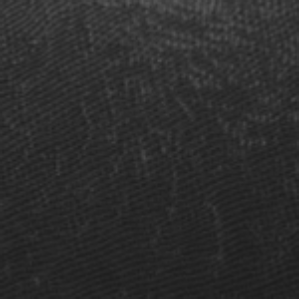
Label: frost